Interaction volume radius: 5 \u00c5
Interaction volume height: 30 \u00c5
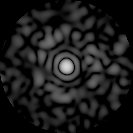
Disorder parameter: 0.834